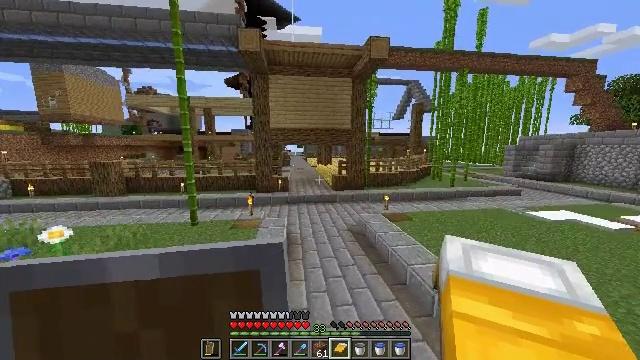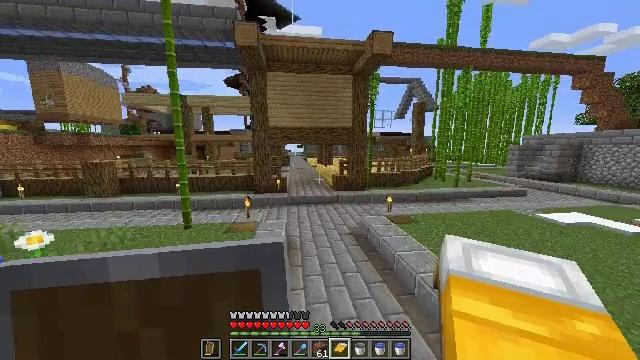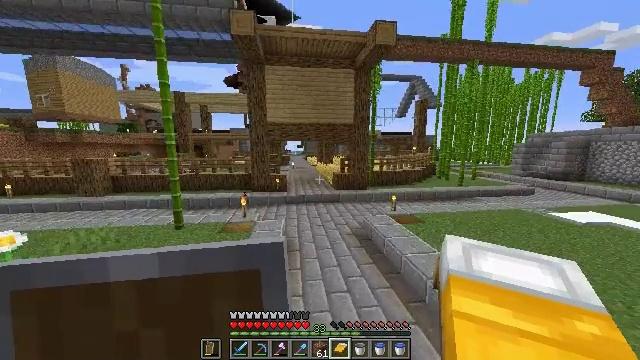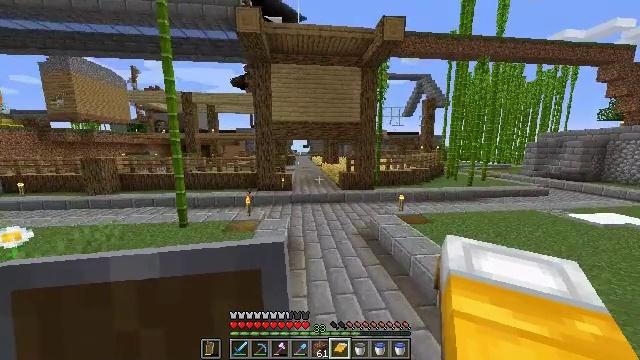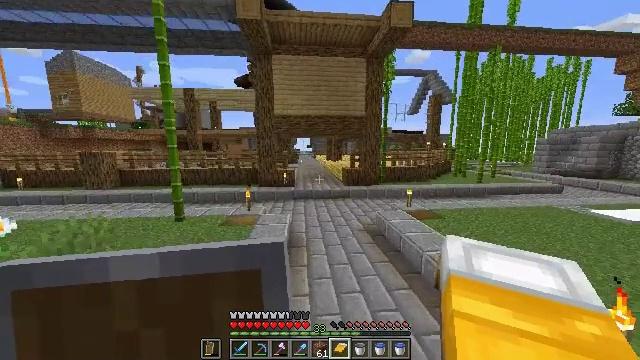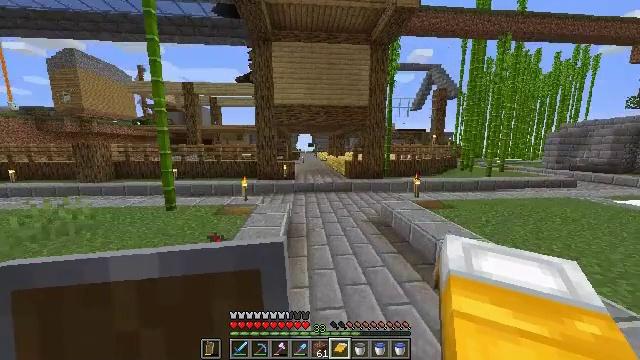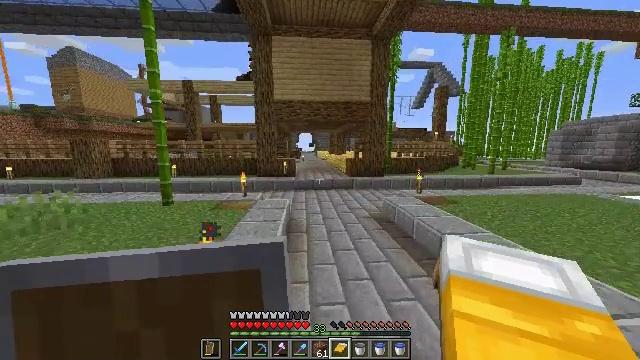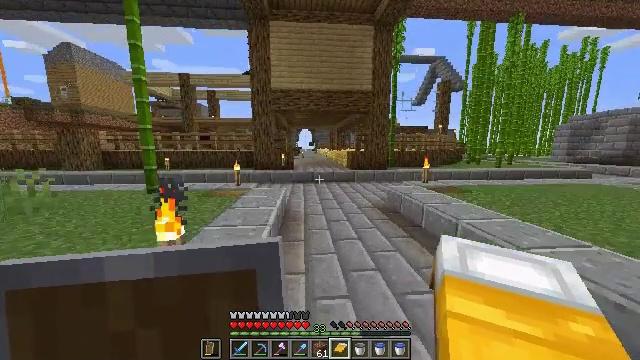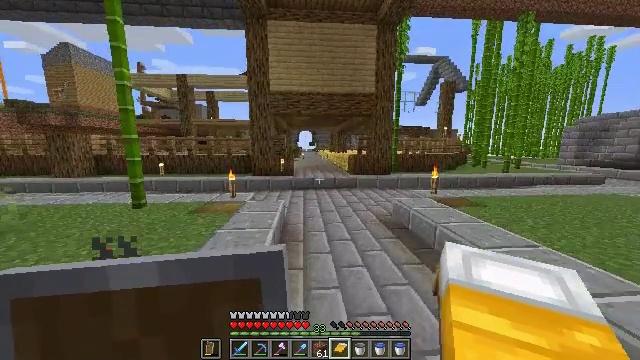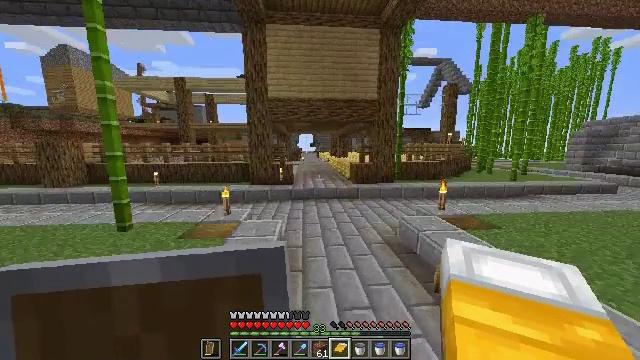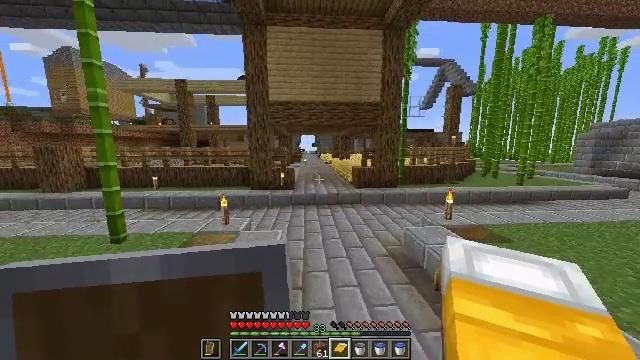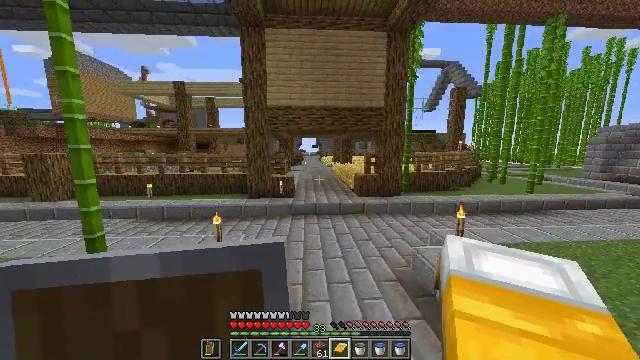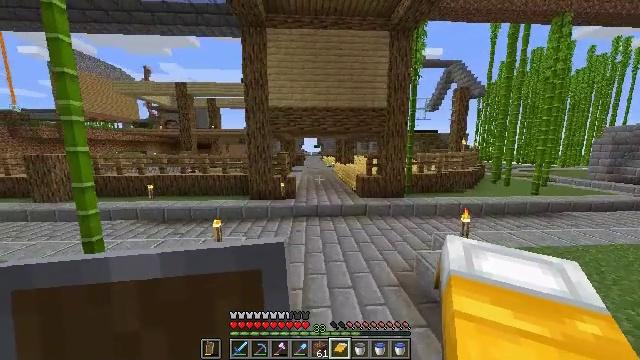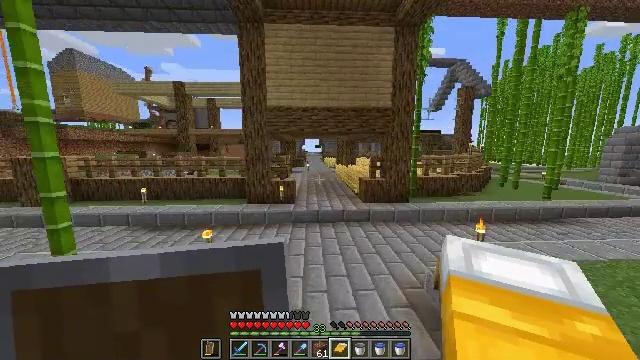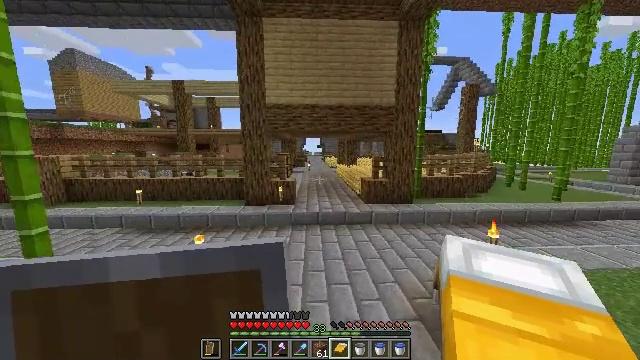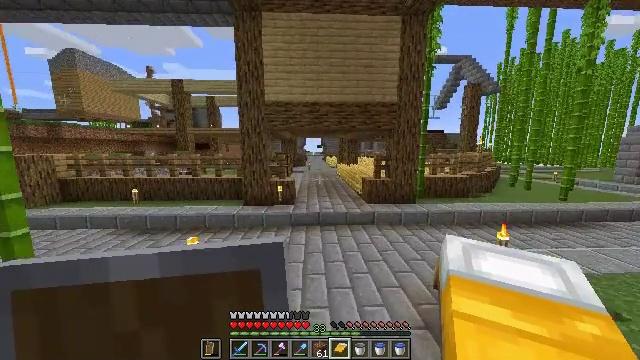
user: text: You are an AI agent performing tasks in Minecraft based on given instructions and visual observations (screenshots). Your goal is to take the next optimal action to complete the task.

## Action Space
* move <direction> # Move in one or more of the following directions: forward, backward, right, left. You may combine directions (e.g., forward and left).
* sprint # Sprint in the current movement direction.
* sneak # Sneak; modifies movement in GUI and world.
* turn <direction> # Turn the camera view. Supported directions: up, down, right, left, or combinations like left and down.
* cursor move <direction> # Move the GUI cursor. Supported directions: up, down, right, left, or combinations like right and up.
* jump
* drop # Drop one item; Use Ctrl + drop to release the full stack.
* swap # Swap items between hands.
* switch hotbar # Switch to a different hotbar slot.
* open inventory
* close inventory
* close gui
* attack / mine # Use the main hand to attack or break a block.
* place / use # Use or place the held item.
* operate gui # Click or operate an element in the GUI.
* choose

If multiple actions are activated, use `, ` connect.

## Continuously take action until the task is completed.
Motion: motion action
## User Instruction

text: Craft red dye using a red flower.
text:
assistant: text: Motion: move forward, jump
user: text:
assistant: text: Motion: move forward, jump
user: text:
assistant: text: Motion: move forward, turn left, jump
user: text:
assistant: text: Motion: move forward, jump
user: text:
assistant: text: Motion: move forward, jump
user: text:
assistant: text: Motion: move forward, jump
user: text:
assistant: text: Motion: move forward, jump
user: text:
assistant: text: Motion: move forward, jump
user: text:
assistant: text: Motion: move forward, jump
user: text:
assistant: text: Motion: move forward, jump
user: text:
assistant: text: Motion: move forward, jump
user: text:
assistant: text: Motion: move forward, jump
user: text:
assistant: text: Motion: move forward, jump
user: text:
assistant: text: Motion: move forward, jump
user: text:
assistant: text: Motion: move forward
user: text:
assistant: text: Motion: move forward
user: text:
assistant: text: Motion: move forward
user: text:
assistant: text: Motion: move forward
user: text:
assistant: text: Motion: move forward
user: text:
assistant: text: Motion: move forward
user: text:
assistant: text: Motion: move forward
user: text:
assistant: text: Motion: move forward
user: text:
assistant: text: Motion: move forward
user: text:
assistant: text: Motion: move forward
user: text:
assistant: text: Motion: move forward
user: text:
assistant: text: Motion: move forward
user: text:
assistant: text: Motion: move forward
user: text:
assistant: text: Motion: move forward
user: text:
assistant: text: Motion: move forward
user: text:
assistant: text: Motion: move forward